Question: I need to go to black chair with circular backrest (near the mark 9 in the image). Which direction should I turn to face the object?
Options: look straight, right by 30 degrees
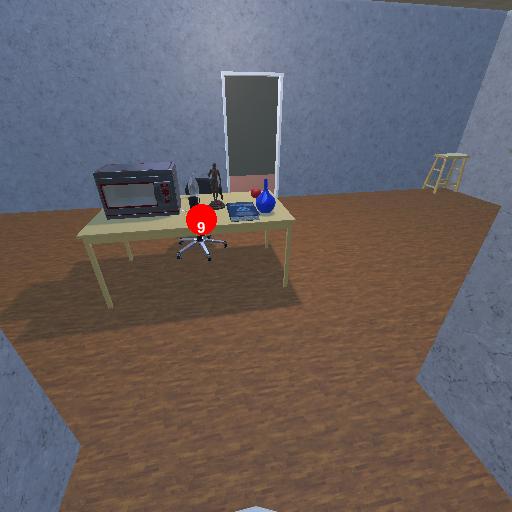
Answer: look straight